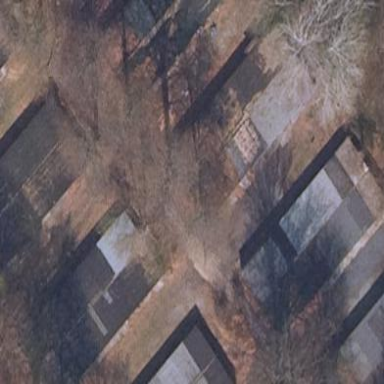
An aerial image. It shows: Group of garages.